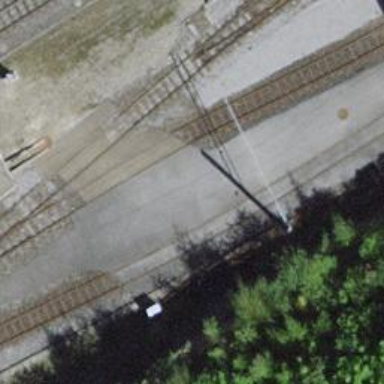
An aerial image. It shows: Narrow-gauge railway yard with electrified tracks featuring contact line.